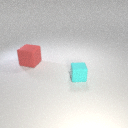
large red rubber cube behind small cyan rubber cube